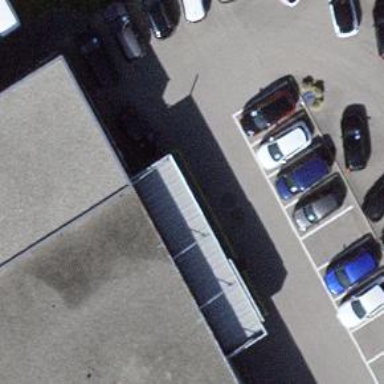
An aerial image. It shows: Fuel station.